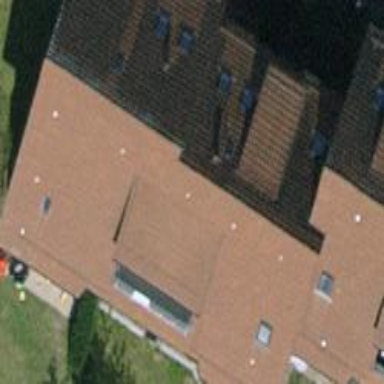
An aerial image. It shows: Gabled roof apartments building.